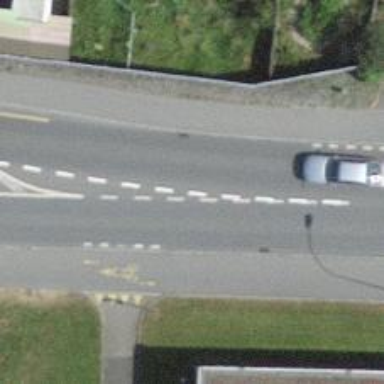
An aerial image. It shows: Bus stop with stop position for public transport.